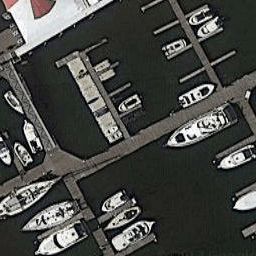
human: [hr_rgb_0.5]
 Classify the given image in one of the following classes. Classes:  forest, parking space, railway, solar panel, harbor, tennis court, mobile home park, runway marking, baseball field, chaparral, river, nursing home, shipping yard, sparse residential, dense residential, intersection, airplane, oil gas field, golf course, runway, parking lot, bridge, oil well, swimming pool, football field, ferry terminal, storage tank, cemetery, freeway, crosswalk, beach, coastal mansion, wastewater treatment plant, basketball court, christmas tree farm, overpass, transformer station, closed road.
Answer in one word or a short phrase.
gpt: harbor